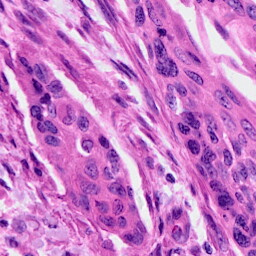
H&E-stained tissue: Cervix